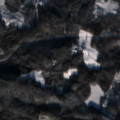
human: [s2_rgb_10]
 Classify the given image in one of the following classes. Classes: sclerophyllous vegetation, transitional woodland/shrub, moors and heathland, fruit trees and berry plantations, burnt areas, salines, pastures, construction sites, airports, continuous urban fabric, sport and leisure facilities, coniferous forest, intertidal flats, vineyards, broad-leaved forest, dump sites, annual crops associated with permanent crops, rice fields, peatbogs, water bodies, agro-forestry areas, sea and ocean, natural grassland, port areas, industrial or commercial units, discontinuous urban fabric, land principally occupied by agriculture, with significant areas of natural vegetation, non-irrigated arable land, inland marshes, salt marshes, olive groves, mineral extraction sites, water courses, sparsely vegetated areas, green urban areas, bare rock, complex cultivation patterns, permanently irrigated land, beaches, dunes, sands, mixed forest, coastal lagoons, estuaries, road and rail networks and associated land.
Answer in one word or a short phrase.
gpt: broad-leaved forest, coniferous forest, mixed forest